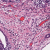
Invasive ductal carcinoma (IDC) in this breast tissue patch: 1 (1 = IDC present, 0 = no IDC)